Field crop: maize
Growth stage: 2
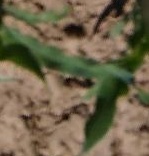
Species: maize